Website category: book
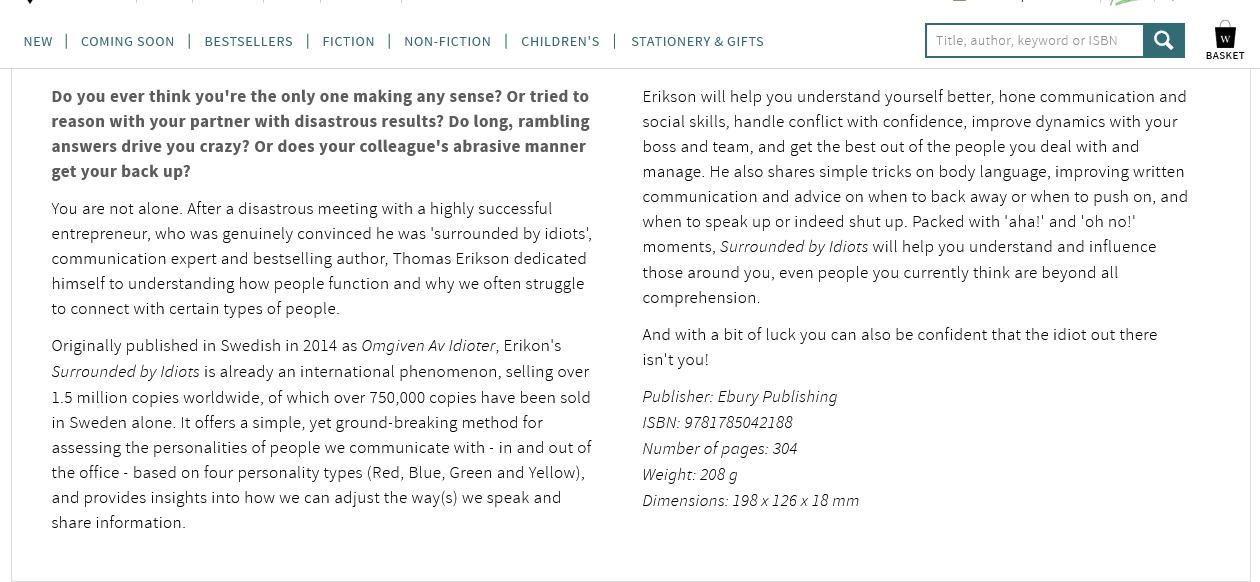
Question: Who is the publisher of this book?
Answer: Ebury Publishing

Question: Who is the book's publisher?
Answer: Ebury Publishing

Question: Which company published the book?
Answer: Ebury Publishing

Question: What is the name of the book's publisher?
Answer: Ebury Publishing

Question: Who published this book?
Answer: Ebury Publishing

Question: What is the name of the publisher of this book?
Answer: Ebury Publishing

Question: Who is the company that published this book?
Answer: Ebury Publishing

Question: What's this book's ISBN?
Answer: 9781785042188

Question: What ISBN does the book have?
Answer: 9781785042188

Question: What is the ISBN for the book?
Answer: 9781785042188

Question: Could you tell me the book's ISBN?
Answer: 9781785042188

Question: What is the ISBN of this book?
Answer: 9781785042188

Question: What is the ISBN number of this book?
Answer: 9781785042188

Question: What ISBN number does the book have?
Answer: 9781785042188

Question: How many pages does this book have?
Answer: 304

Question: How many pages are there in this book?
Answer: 304

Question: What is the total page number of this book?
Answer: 304

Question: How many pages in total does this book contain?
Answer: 304

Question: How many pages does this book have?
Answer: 304

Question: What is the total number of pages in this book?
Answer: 304

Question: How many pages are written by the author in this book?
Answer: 304

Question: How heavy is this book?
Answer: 208 g

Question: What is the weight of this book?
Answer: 208 g

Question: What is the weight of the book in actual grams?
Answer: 208 g

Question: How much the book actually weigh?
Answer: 208 g

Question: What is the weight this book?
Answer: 208 g

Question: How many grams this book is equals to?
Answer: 208 g

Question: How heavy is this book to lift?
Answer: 208 g

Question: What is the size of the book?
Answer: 198 x 126 x 18 mm

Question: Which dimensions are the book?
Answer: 198 x 126 x 18 mm

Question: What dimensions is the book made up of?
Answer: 198 x 126 x 18 mm

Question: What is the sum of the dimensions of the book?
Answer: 198 x 126 x 18 mm

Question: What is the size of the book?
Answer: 198 x 126 x 18 mm

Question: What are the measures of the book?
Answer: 198 x 126 x 18 mm

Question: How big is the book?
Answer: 198 x 126 x 18 mm